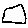
Label: square